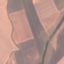
Label: AnnualCrop